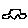
Label: car